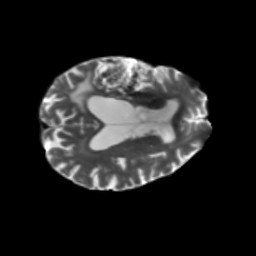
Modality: T2w
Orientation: axial
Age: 68
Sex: male
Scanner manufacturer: siemens
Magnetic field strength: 3 T
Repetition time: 5.47 s
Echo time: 0.0854 s